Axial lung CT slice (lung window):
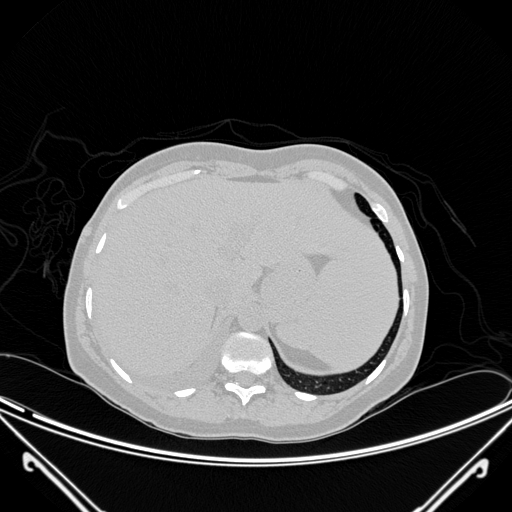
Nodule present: no